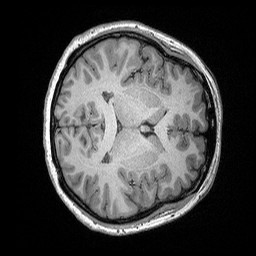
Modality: T1w
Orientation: axial
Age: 28
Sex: female